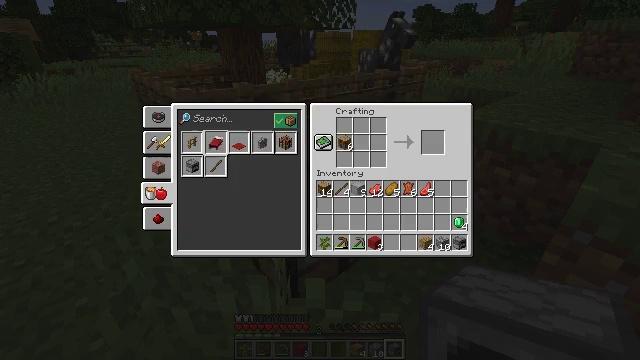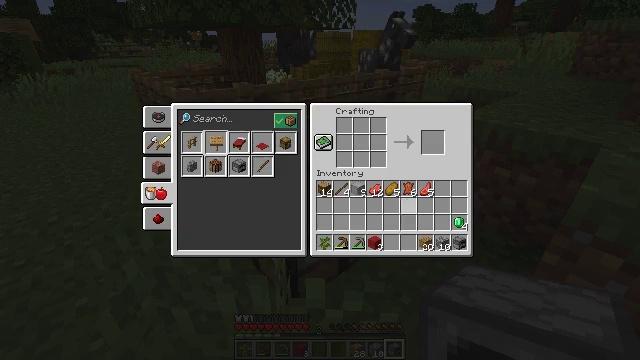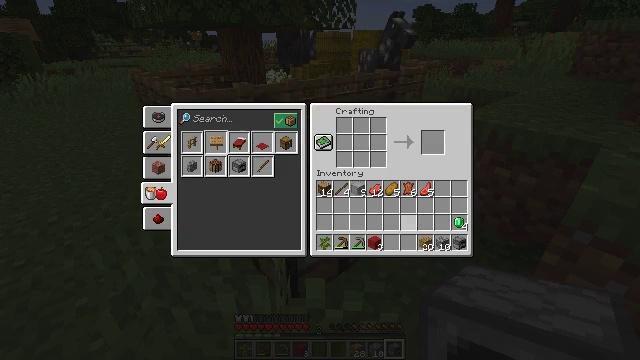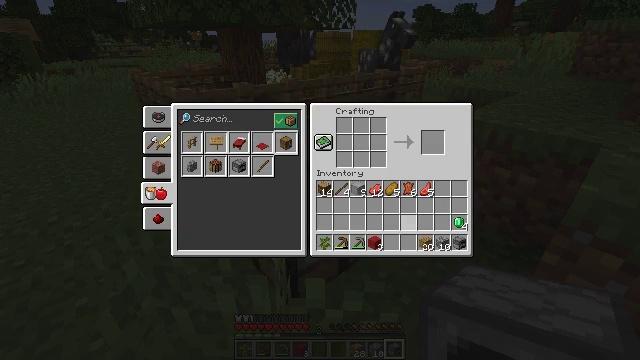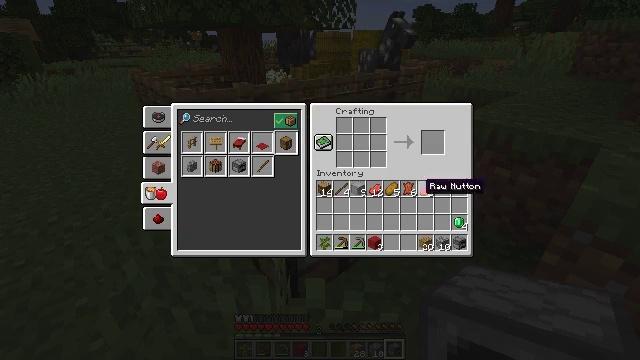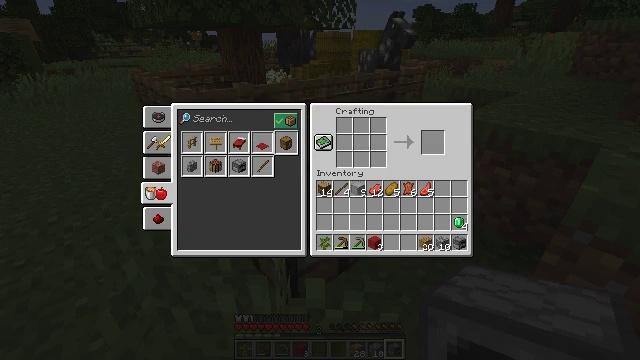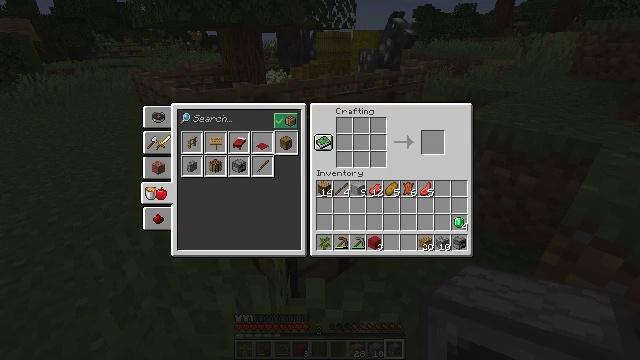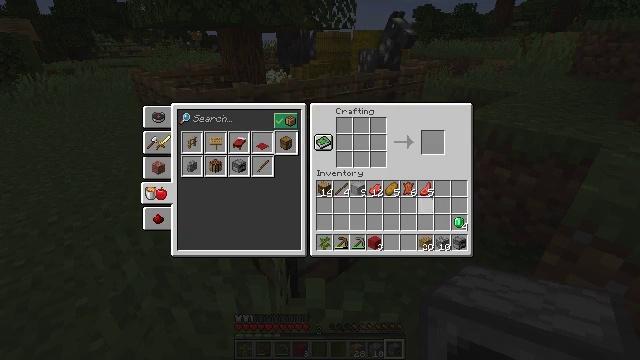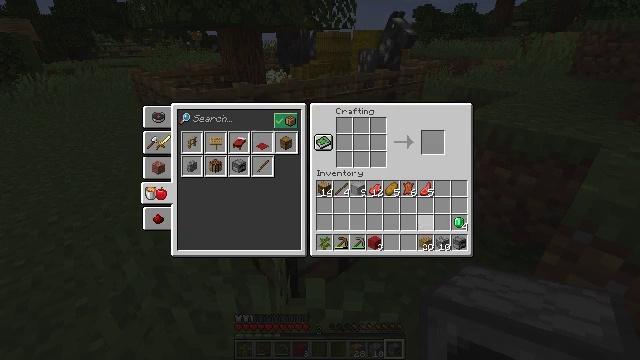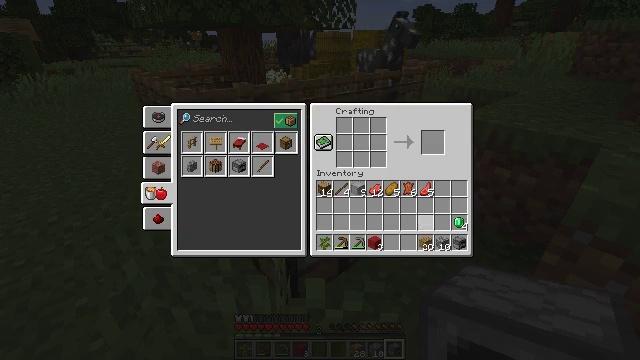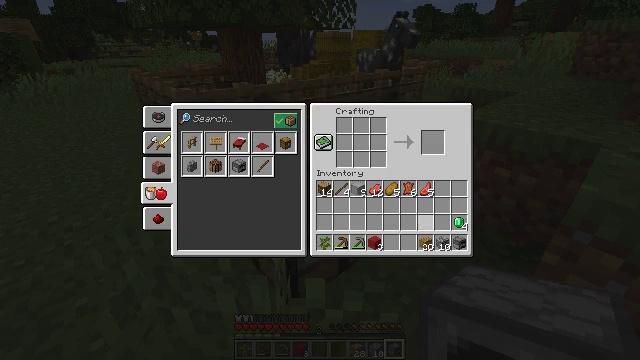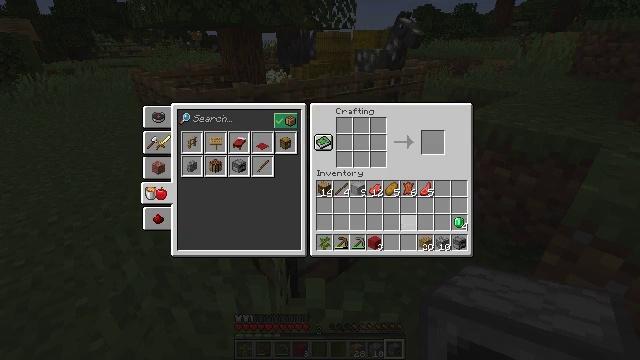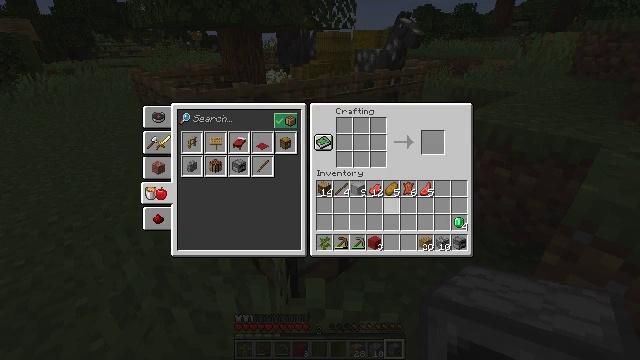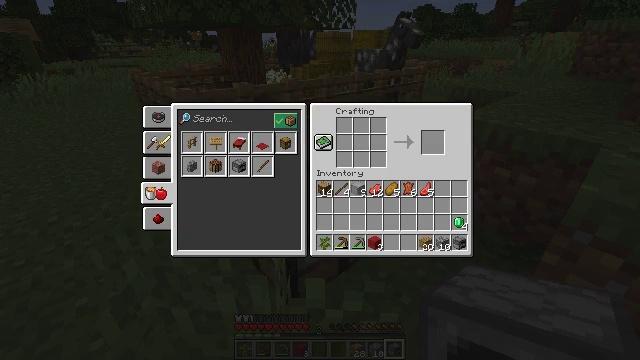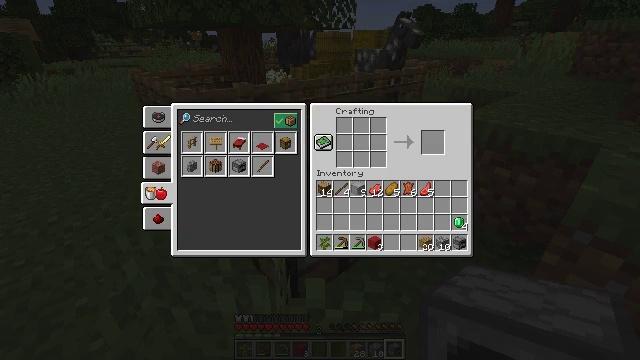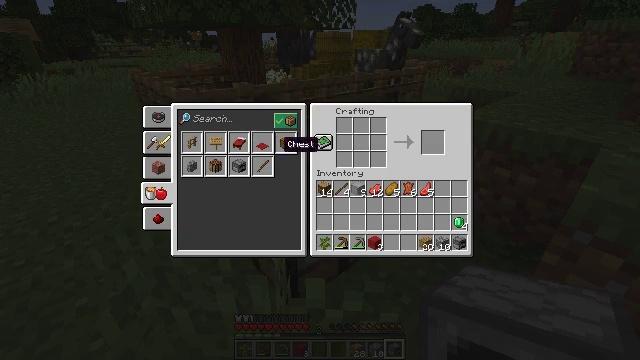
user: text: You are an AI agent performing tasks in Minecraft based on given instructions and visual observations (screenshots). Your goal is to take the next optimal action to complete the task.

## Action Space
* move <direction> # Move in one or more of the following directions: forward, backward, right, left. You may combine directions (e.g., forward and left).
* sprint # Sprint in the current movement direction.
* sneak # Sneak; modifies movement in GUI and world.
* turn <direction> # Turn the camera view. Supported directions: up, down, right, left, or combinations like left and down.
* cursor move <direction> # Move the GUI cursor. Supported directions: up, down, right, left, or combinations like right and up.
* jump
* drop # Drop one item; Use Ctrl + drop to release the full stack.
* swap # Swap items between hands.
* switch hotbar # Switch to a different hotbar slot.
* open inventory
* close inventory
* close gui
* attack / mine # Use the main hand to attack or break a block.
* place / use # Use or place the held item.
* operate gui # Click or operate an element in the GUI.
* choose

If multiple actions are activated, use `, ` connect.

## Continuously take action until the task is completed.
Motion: motion action
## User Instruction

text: Craft a red bed.
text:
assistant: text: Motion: turn left and down
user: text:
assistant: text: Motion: no_op
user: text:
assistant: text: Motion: no_op
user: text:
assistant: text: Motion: turn up
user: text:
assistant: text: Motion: turn up
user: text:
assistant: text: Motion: no_op
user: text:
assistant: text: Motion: turn down
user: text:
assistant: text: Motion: no_op
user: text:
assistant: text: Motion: no_op
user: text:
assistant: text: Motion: no_op
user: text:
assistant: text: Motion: turn left
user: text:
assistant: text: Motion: turn left and up
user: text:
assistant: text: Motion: turn left and up
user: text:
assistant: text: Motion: turn left and up
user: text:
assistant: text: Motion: turn left and up
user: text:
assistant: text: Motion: turn left
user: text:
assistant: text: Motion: no_op
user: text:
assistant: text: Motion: no_op
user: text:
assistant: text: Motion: no_op
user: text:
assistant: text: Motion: turn left
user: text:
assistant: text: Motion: no_op
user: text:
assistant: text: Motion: no_op
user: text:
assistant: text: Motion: attack / mine
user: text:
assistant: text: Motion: no_op
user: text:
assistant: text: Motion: turn right and up
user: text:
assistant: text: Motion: turn right
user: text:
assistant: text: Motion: turn right
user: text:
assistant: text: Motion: turn right
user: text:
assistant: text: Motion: turn right
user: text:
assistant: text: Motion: no_op